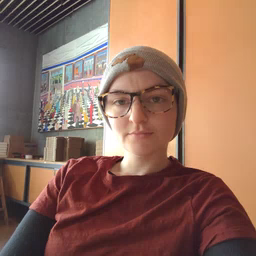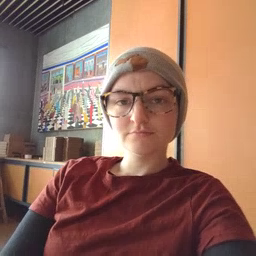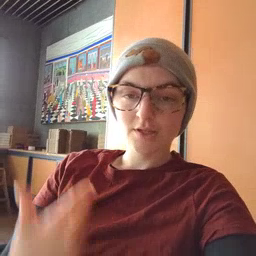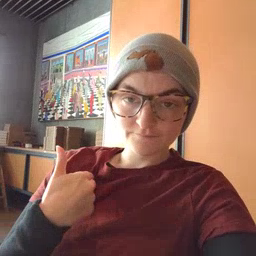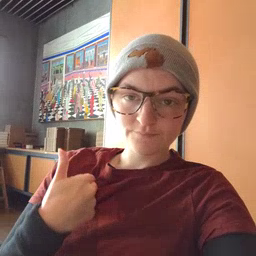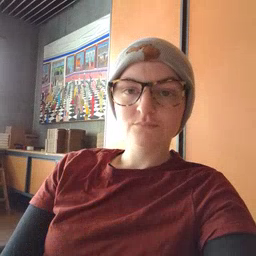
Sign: haveto